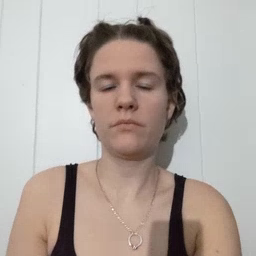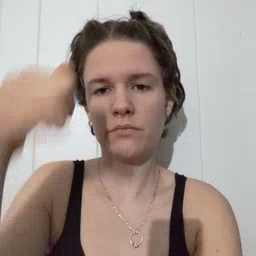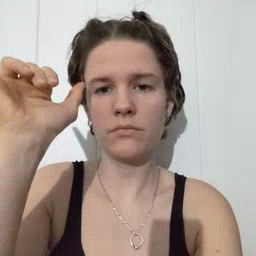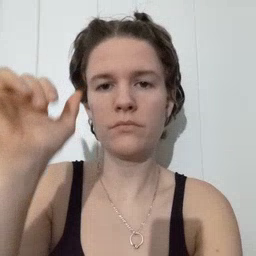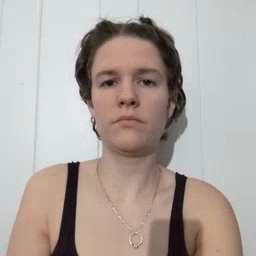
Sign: cow